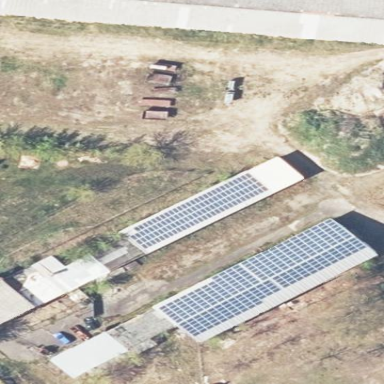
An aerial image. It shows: Building featuring small installation solar photovoltaic panel for electricity generation.